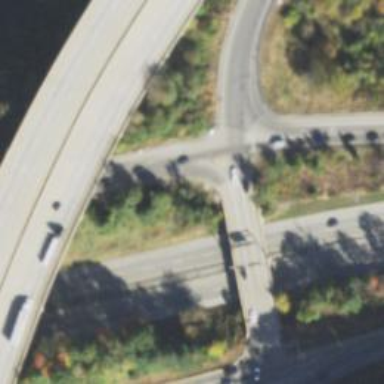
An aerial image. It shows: Asphalt motorway link.